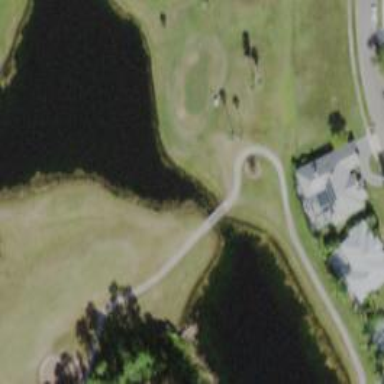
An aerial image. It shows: Bridge over path that serves as golf cart path.